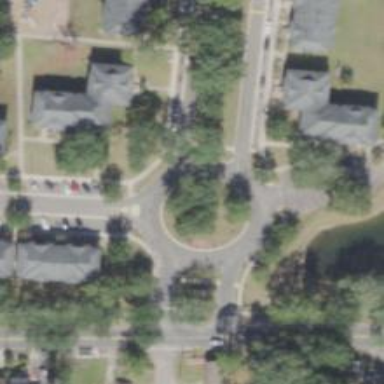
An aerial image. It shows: Roundabout on residential road.